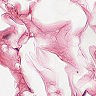
Metastatic tissue present: no